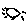
Label: sun